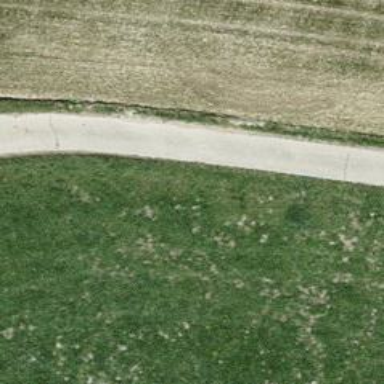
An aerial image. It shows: Track with grade 1 quality.